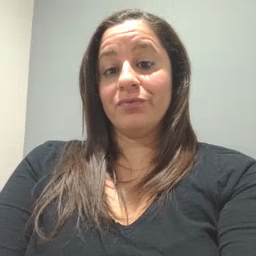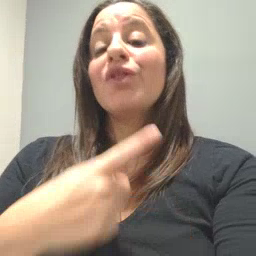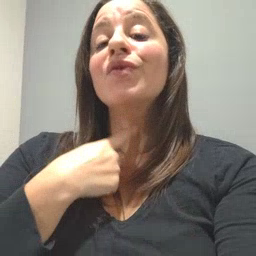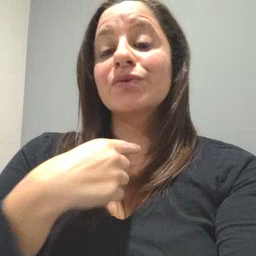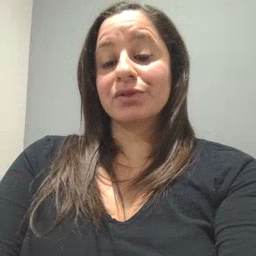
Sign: thirsty